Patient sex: F
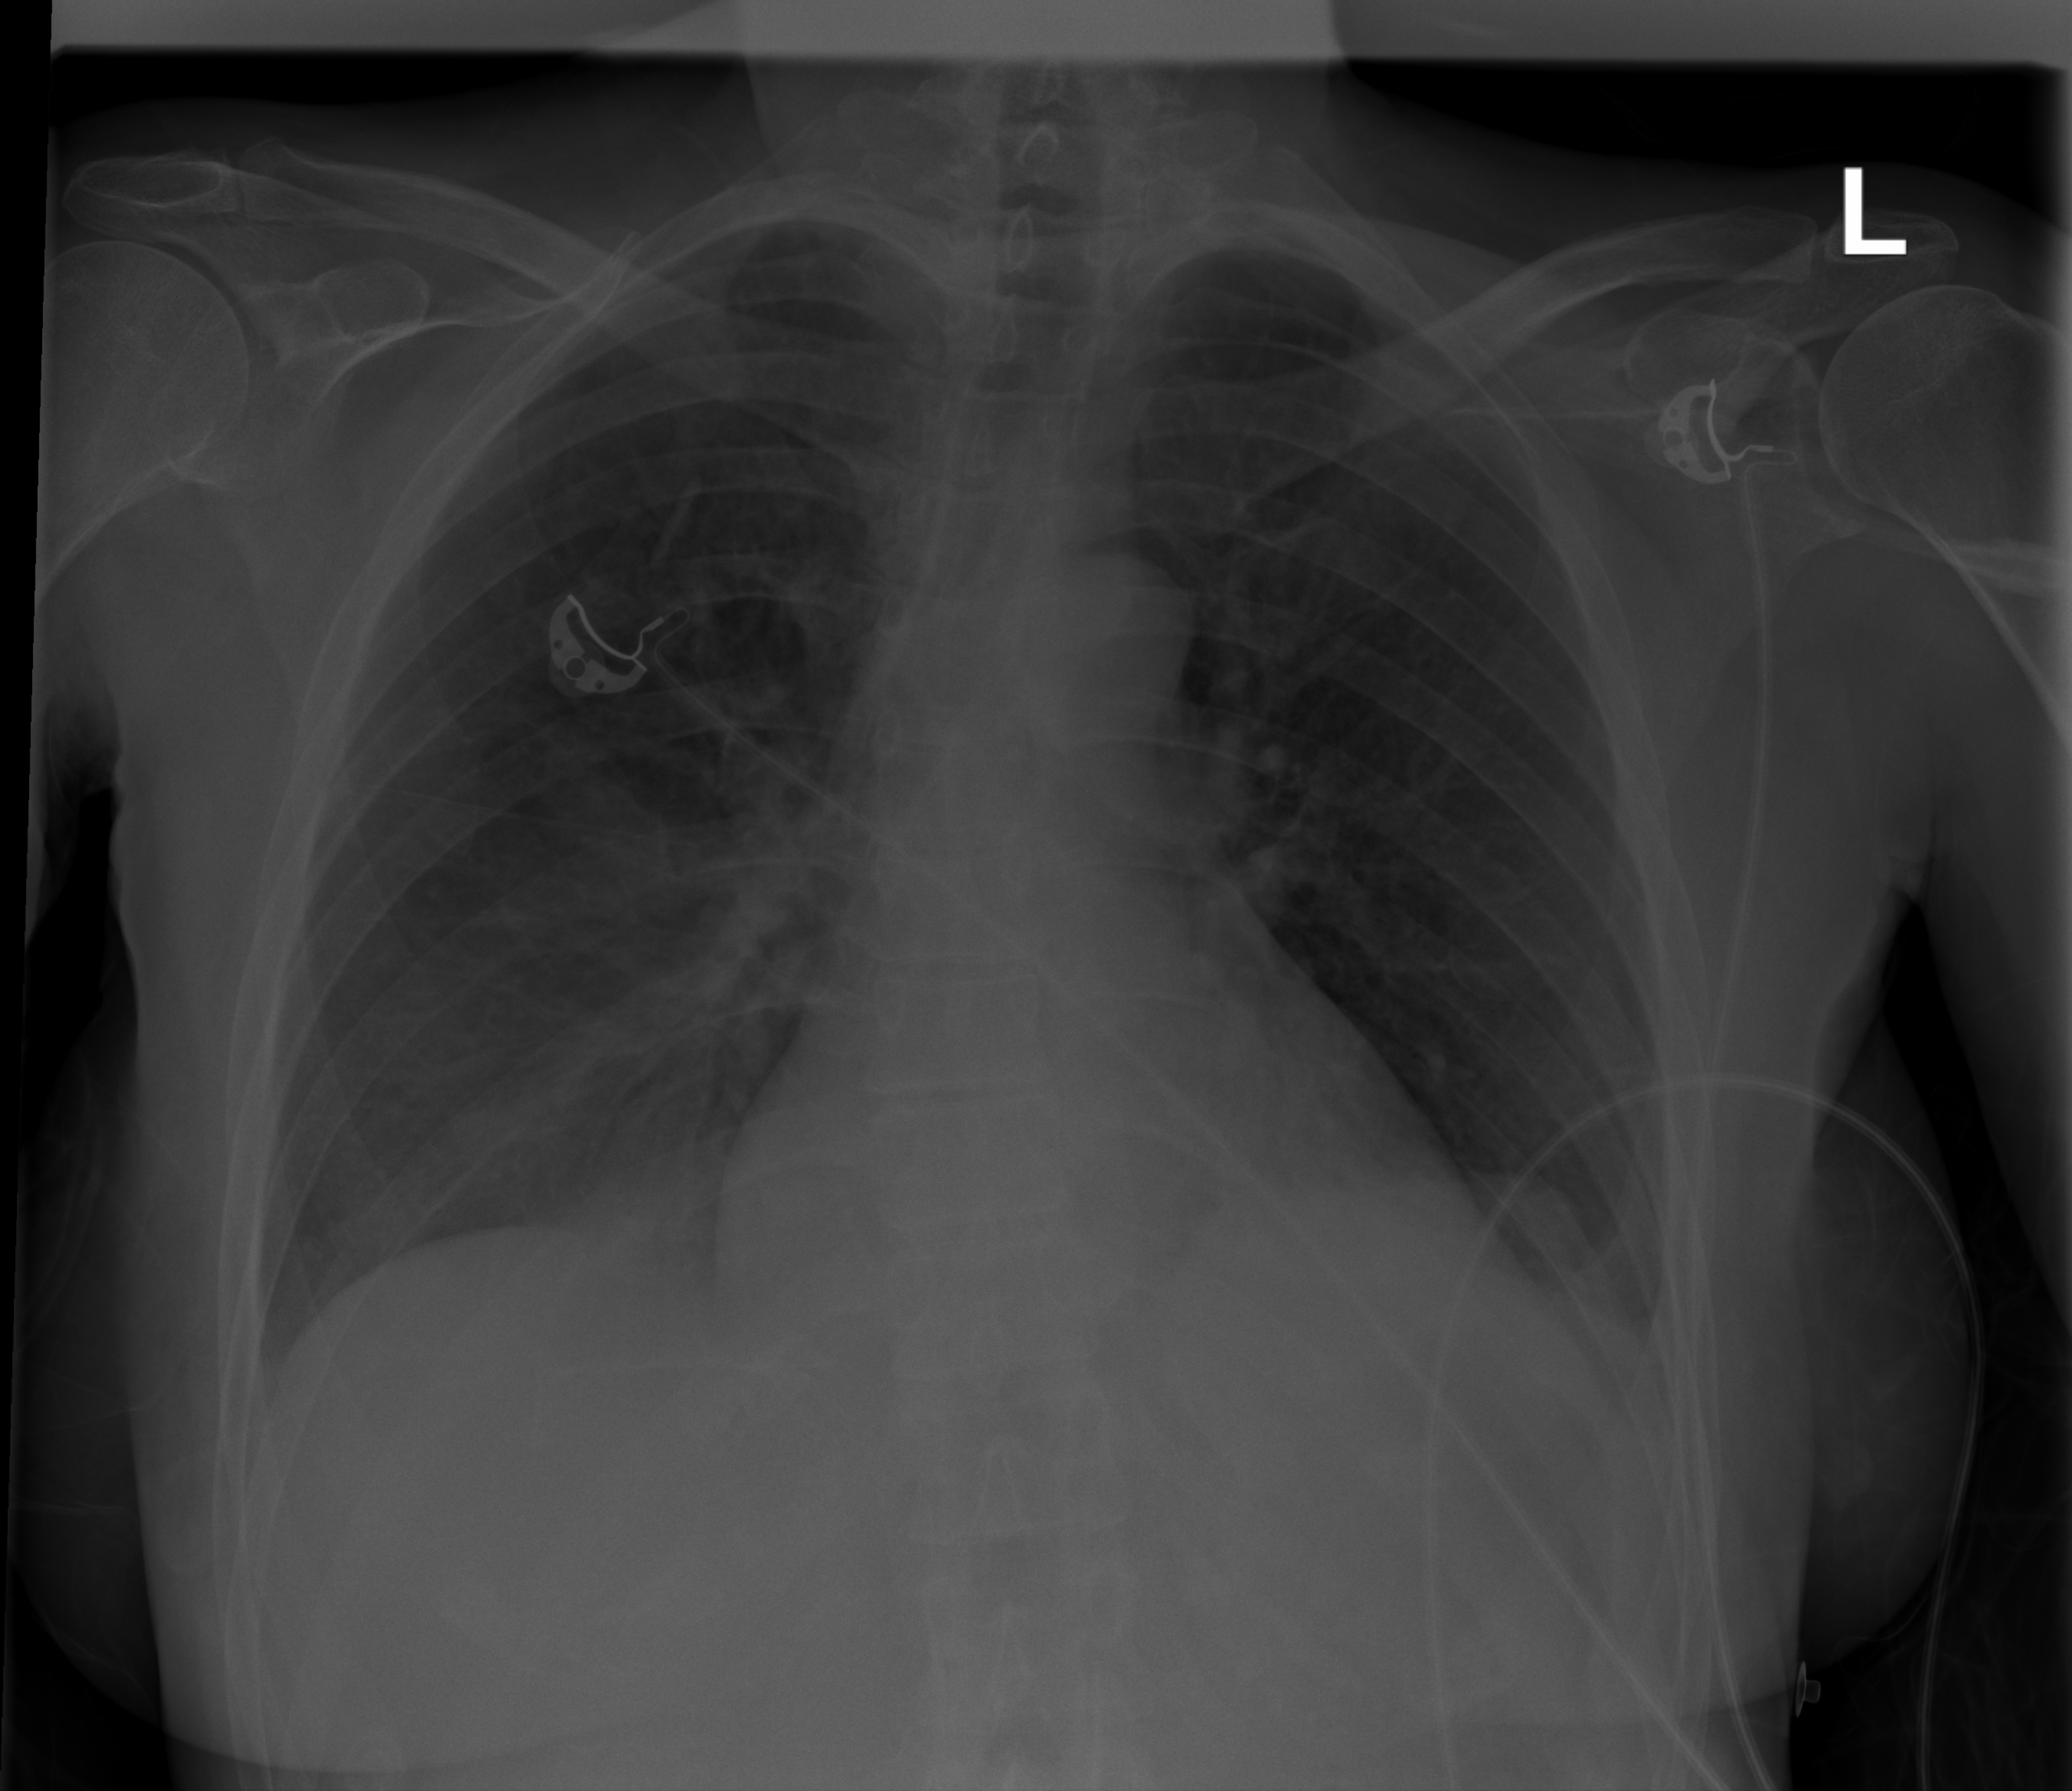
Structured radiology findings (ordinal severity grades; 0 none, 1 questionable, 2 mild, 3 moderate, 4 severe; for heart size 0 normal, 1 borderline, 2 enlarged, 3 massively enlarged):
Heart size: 2
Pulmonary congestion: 2
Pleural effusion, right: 1
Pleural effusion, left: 1
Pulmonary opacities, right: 2
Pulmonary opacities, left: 0
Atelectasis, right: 2
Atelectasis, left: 0